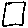
Label: square